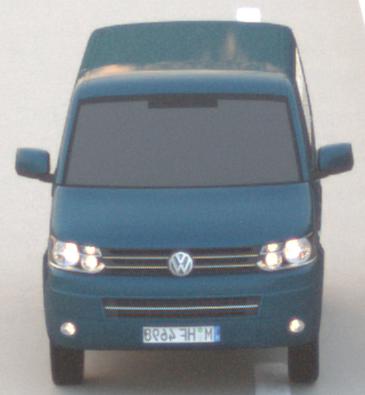
Make: VW Commercial Vehicles (Nutzfahrzeuge)
Model: T5 Multivan 2.0
Detailed model: T5 Multivan
Model produced from: 2009/09
Model produced until: 2013/06
Doors: 4
Color: blue
Road condition: dry road
Daytime: dawn
Contrast: low contrast